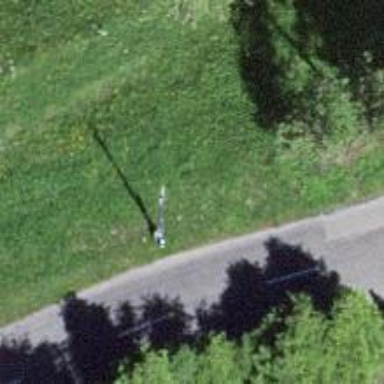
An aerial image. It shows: Power pole.